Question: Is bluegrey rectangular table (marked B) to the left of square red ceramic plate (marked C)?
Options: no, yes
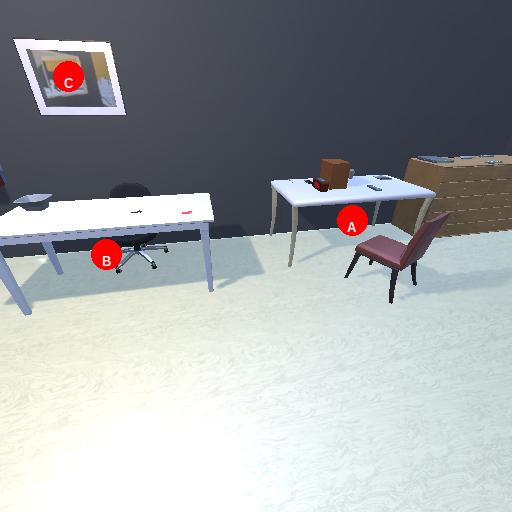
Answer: no